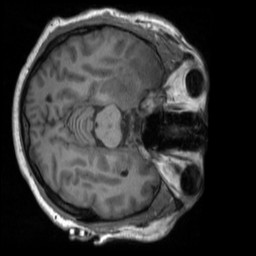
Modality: T1w
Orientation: axial
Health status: ill
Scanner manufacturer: siemens
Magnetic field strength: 3 T
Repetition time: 1.9 s
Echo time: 0.00251 s